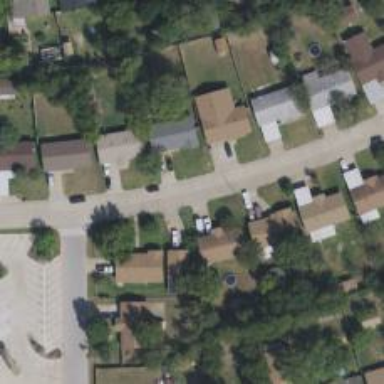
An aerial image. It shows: Residential road.